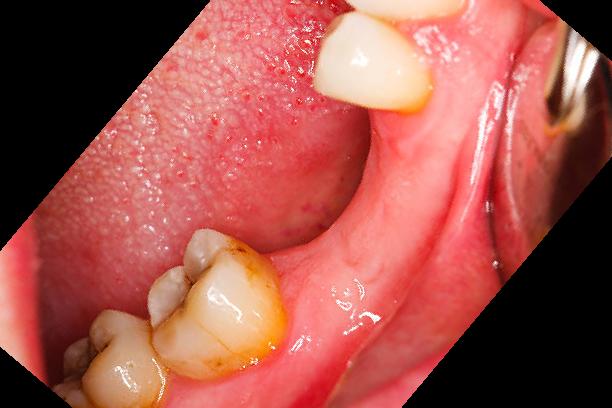
Condition: Gingivitis